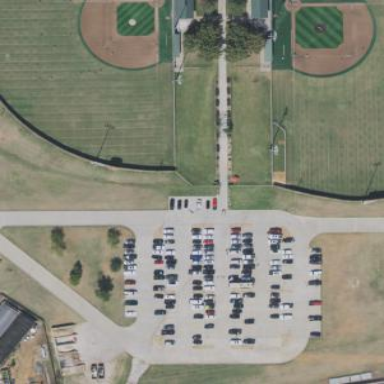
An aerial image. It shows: Baseball pitch for leisure and sports activities.